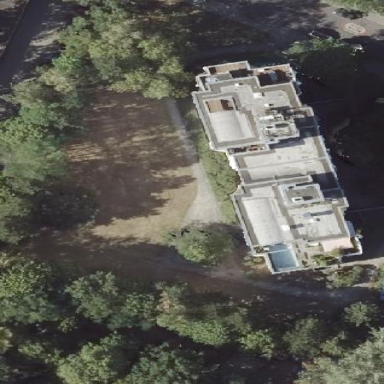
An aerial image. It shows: Building with apartments and flat roof.